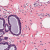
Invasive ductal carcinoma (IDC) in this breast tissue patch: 0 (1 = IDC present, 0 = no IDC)